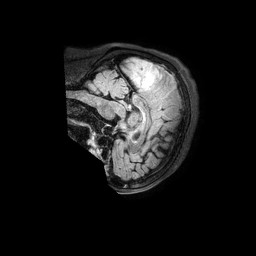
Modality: FLAIR
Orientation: sagittal
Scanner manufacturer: philips
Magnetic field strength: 3 T
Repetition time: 4.8 s
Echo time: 0.2795 s